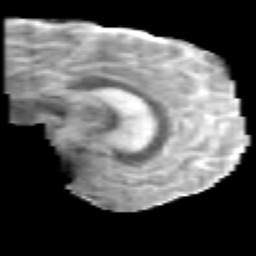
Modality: MD
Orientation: sagittal
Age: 39
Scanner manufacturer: philips
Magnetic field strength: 3 T
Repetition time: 8.6 s
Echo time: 0.127 s